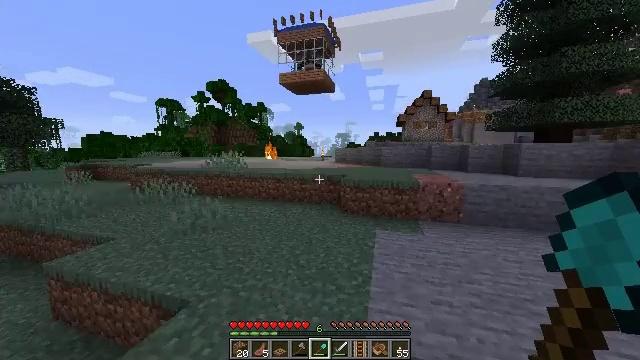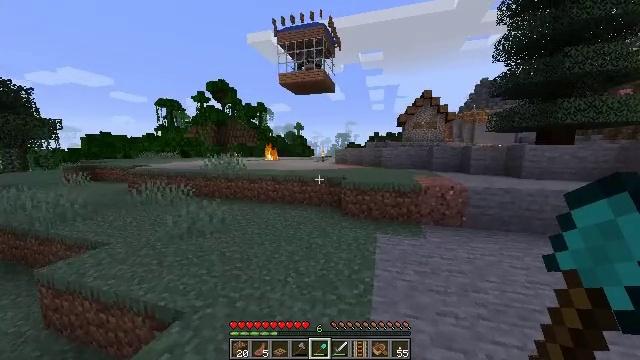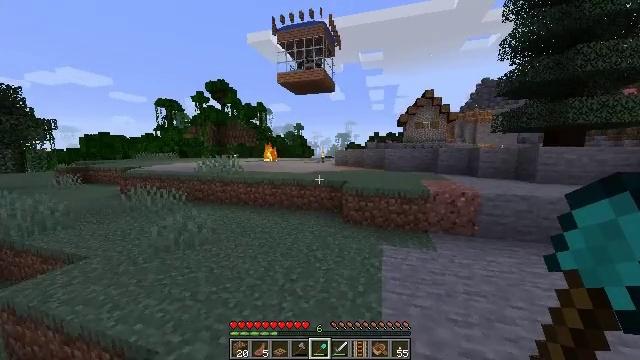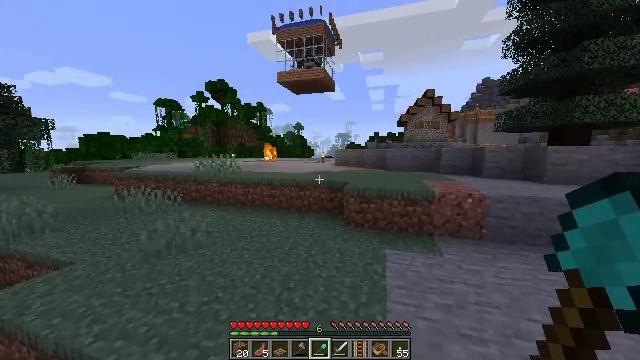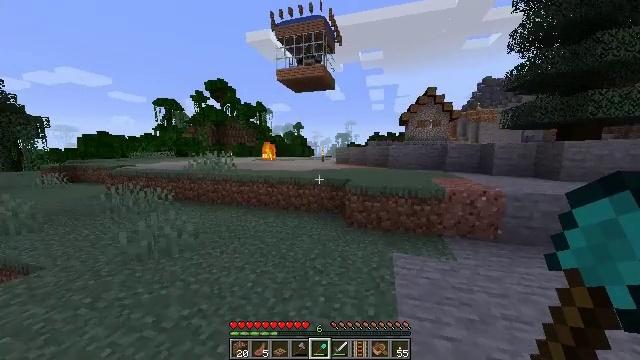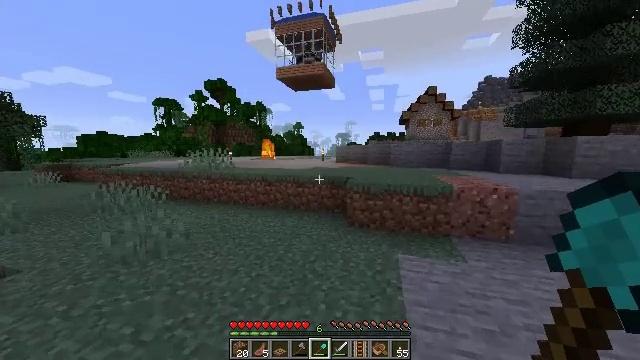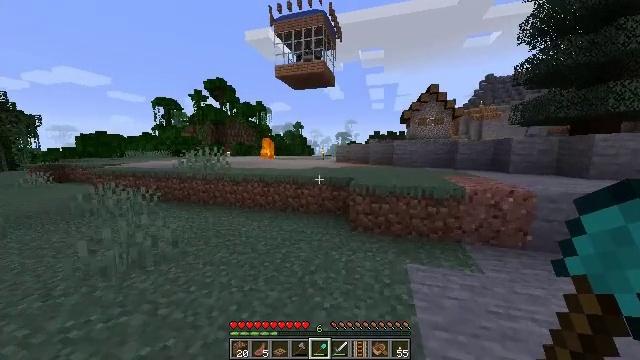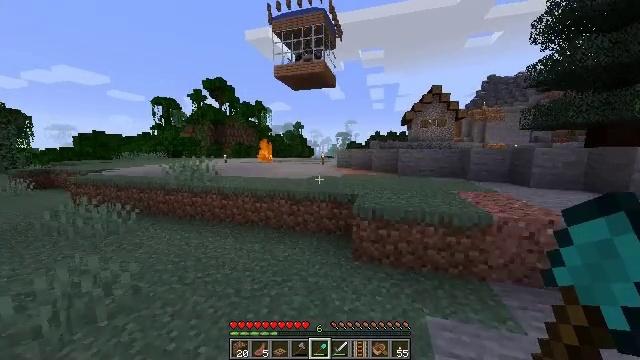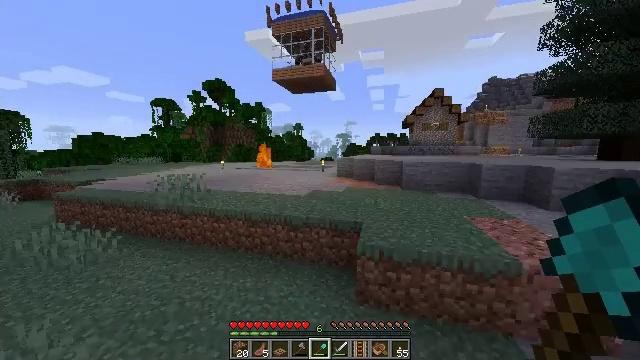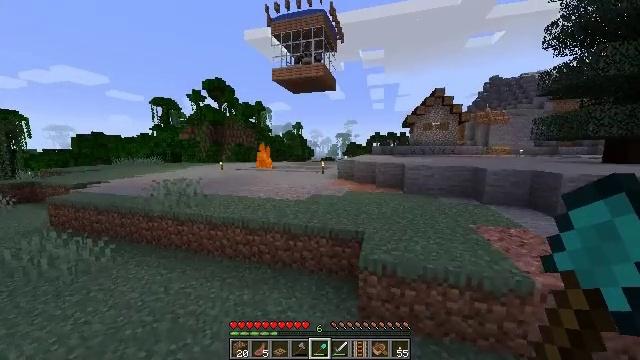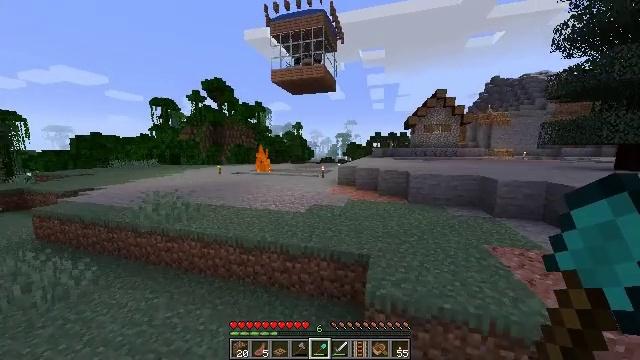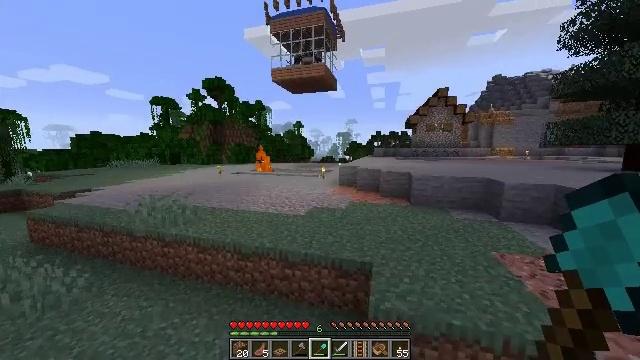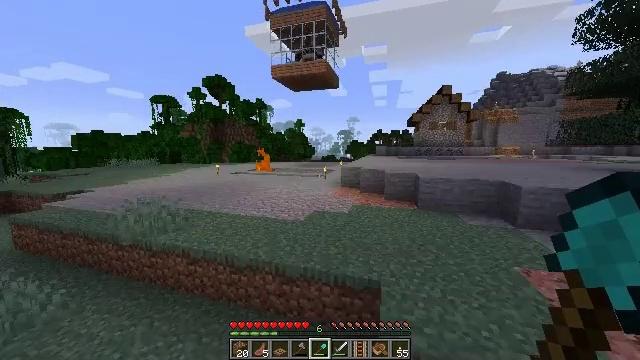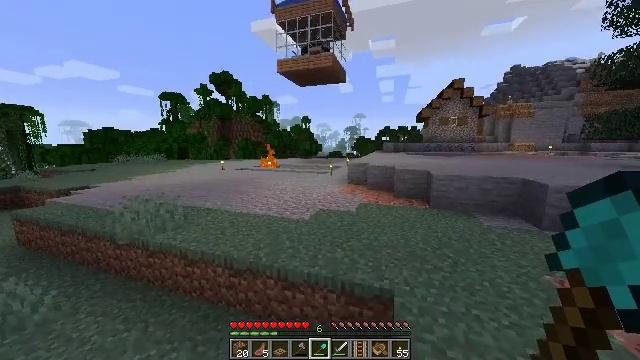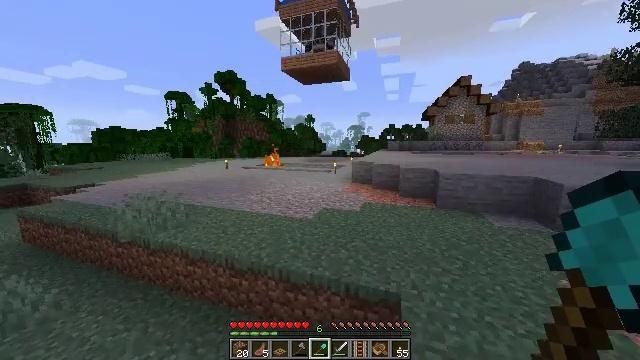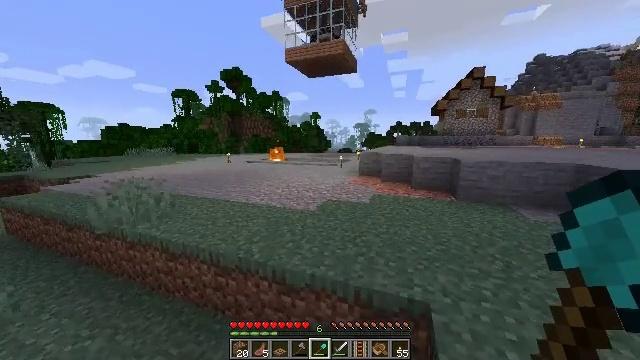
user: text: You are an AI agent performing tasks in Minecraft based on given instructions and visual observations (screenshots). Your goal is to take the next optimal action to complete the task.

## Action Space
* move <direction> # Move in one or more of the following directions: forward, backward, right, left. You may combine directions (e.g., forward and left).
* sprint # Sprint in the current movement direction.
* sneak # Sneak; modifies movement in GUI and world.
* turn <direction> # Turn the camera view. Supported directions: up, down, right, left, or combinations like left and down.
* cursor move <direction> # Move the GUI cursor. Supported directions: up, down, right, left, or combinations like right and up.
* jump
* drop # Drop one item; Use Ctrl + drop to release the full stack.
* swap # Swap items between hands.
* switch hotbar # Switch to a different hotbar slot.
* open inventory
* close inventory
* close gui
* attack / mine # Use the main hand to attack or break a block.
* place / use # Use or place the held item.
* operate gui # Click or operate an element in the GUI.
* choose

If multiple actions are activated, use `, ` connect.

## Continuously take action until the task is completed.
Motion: motion action
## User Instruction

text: Mine the poppy flower.
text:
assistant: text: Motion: move forward, jump
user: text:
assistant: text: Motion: move forward, jump
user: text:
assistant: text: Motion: move forward, jump
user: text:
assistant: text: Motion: move forward, jump
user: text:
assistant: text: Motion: move forward, jump
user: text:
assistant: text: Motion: move forward, jump
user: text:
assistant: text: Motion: move forward, sprint, jump
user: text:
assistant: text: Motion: move forward, sprint, jump
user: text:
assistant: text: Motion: move forward, sprint, jump
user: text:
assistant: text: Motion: move forward, sprint, jump
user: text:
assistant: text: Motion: move forward, jump
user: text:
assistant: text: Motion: move forward, jump
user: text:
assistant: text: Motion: move forward, turn left, jump
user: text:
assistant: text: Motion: move forward, turn left, jump
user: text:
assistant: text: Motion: move forward, turn left, jump
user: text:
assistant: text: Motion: move forward, turn left, jump
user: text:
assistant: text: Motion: move forward, turn left, jump
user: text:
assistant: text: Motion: move forward, sprint, turn left, jump
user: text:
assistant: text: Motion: move forward, sprint, turn left, jump
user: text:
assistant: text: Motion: move forward, sprint, jump
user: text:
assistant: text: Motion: move forward, sprint, jump
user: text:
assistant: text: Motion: move forward, jump
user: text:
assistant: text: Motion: move forward, jump
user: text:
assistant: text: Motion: move forward, jump
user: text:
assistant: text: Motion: move forward, jump
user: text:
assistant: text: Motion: move forward, jump
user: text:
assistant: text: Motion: move forward, jump
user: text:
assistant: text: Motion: move forward, jump
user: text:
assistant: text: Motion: move forward, sprint, jump
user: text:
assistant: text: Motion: move forward, sprint, jump